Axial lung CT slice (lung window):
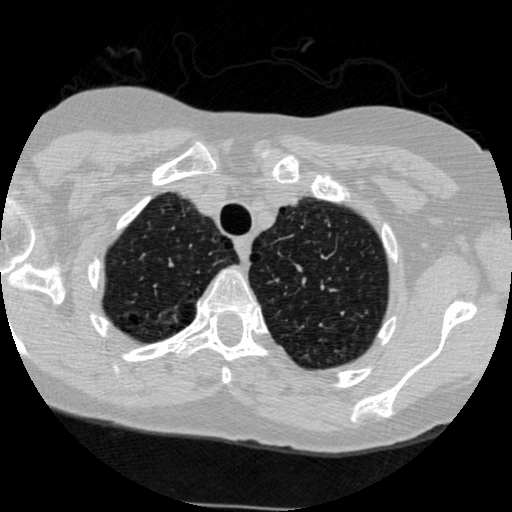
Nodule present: no